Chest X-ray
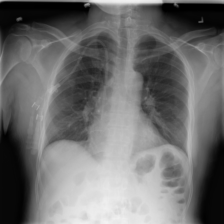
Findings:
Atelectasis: positive
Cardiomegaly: negative
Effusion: negative
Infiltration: negative
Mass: negative
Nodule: negative
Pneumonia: negative
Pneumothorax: negative
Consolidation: negative
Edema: negative
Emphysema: negative
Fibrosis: negative
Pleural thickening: negative
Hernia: negative